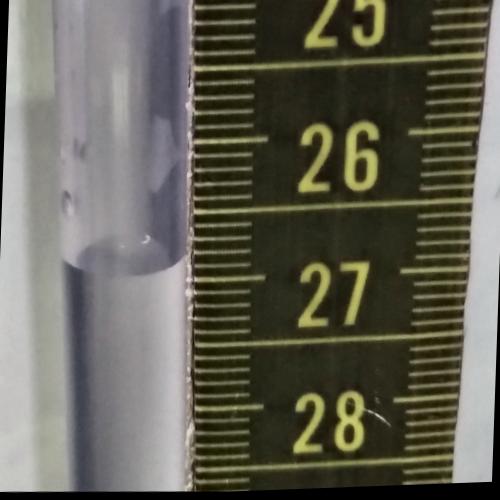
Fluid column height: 26.9 cm